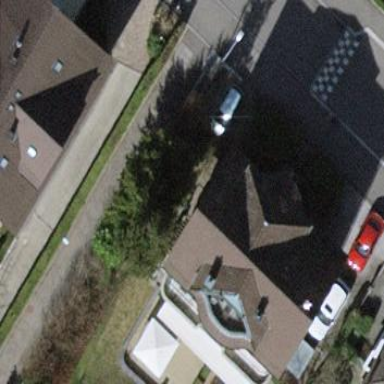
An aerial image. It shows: Detached building.